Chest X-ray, AP view. Patient: 47 years old, sex F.
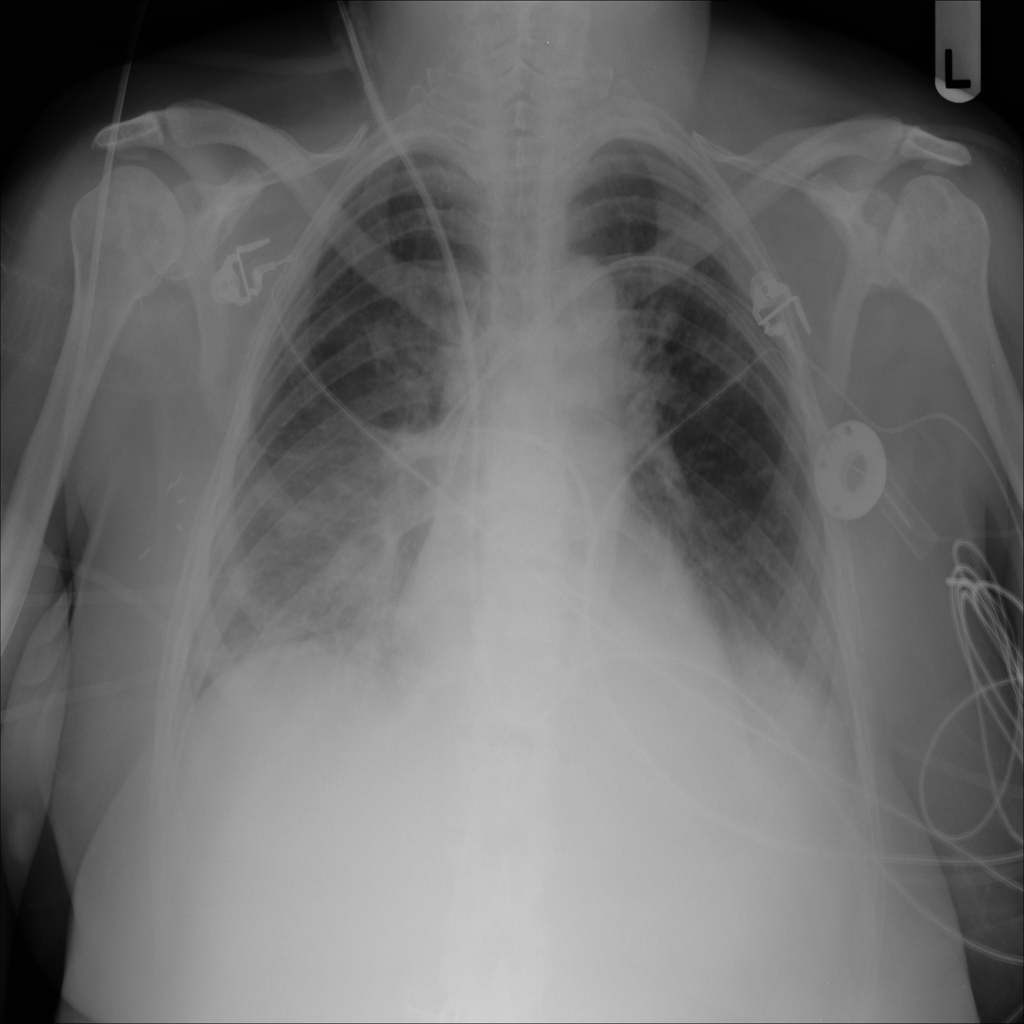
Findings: No Finding